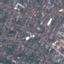
Label: Residential